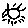
Label: sun